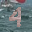
Label: 4